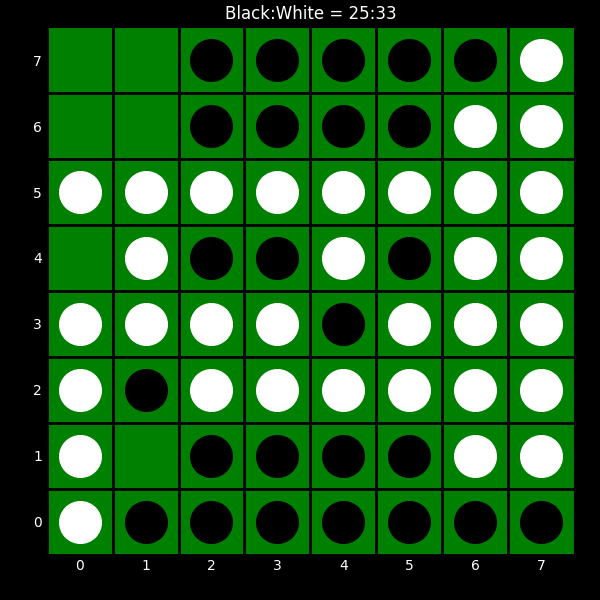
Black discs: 25
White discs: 33